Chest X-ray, AP view. Patient: 43 years old, sex F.
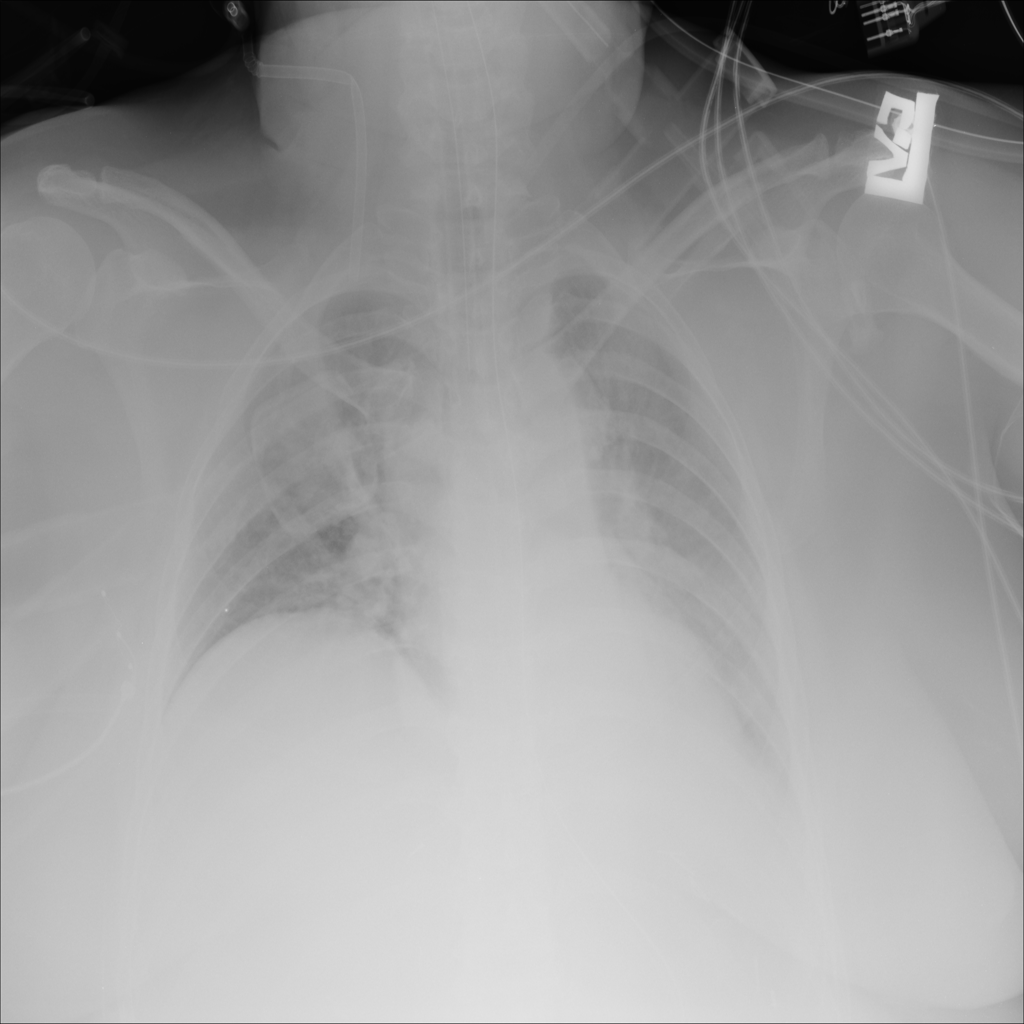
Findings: Infiltration